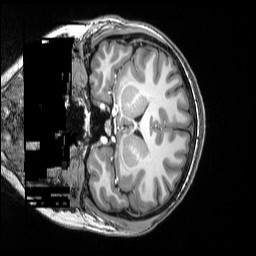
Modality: T1w
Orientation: coronal
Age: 19
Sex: male
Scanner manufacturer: siemens
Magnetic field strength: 3 T
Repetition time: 2.5 s
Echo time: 0.00343 s